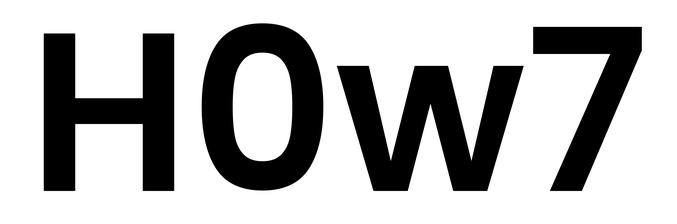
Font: Poppins-SemiBold